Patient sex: M
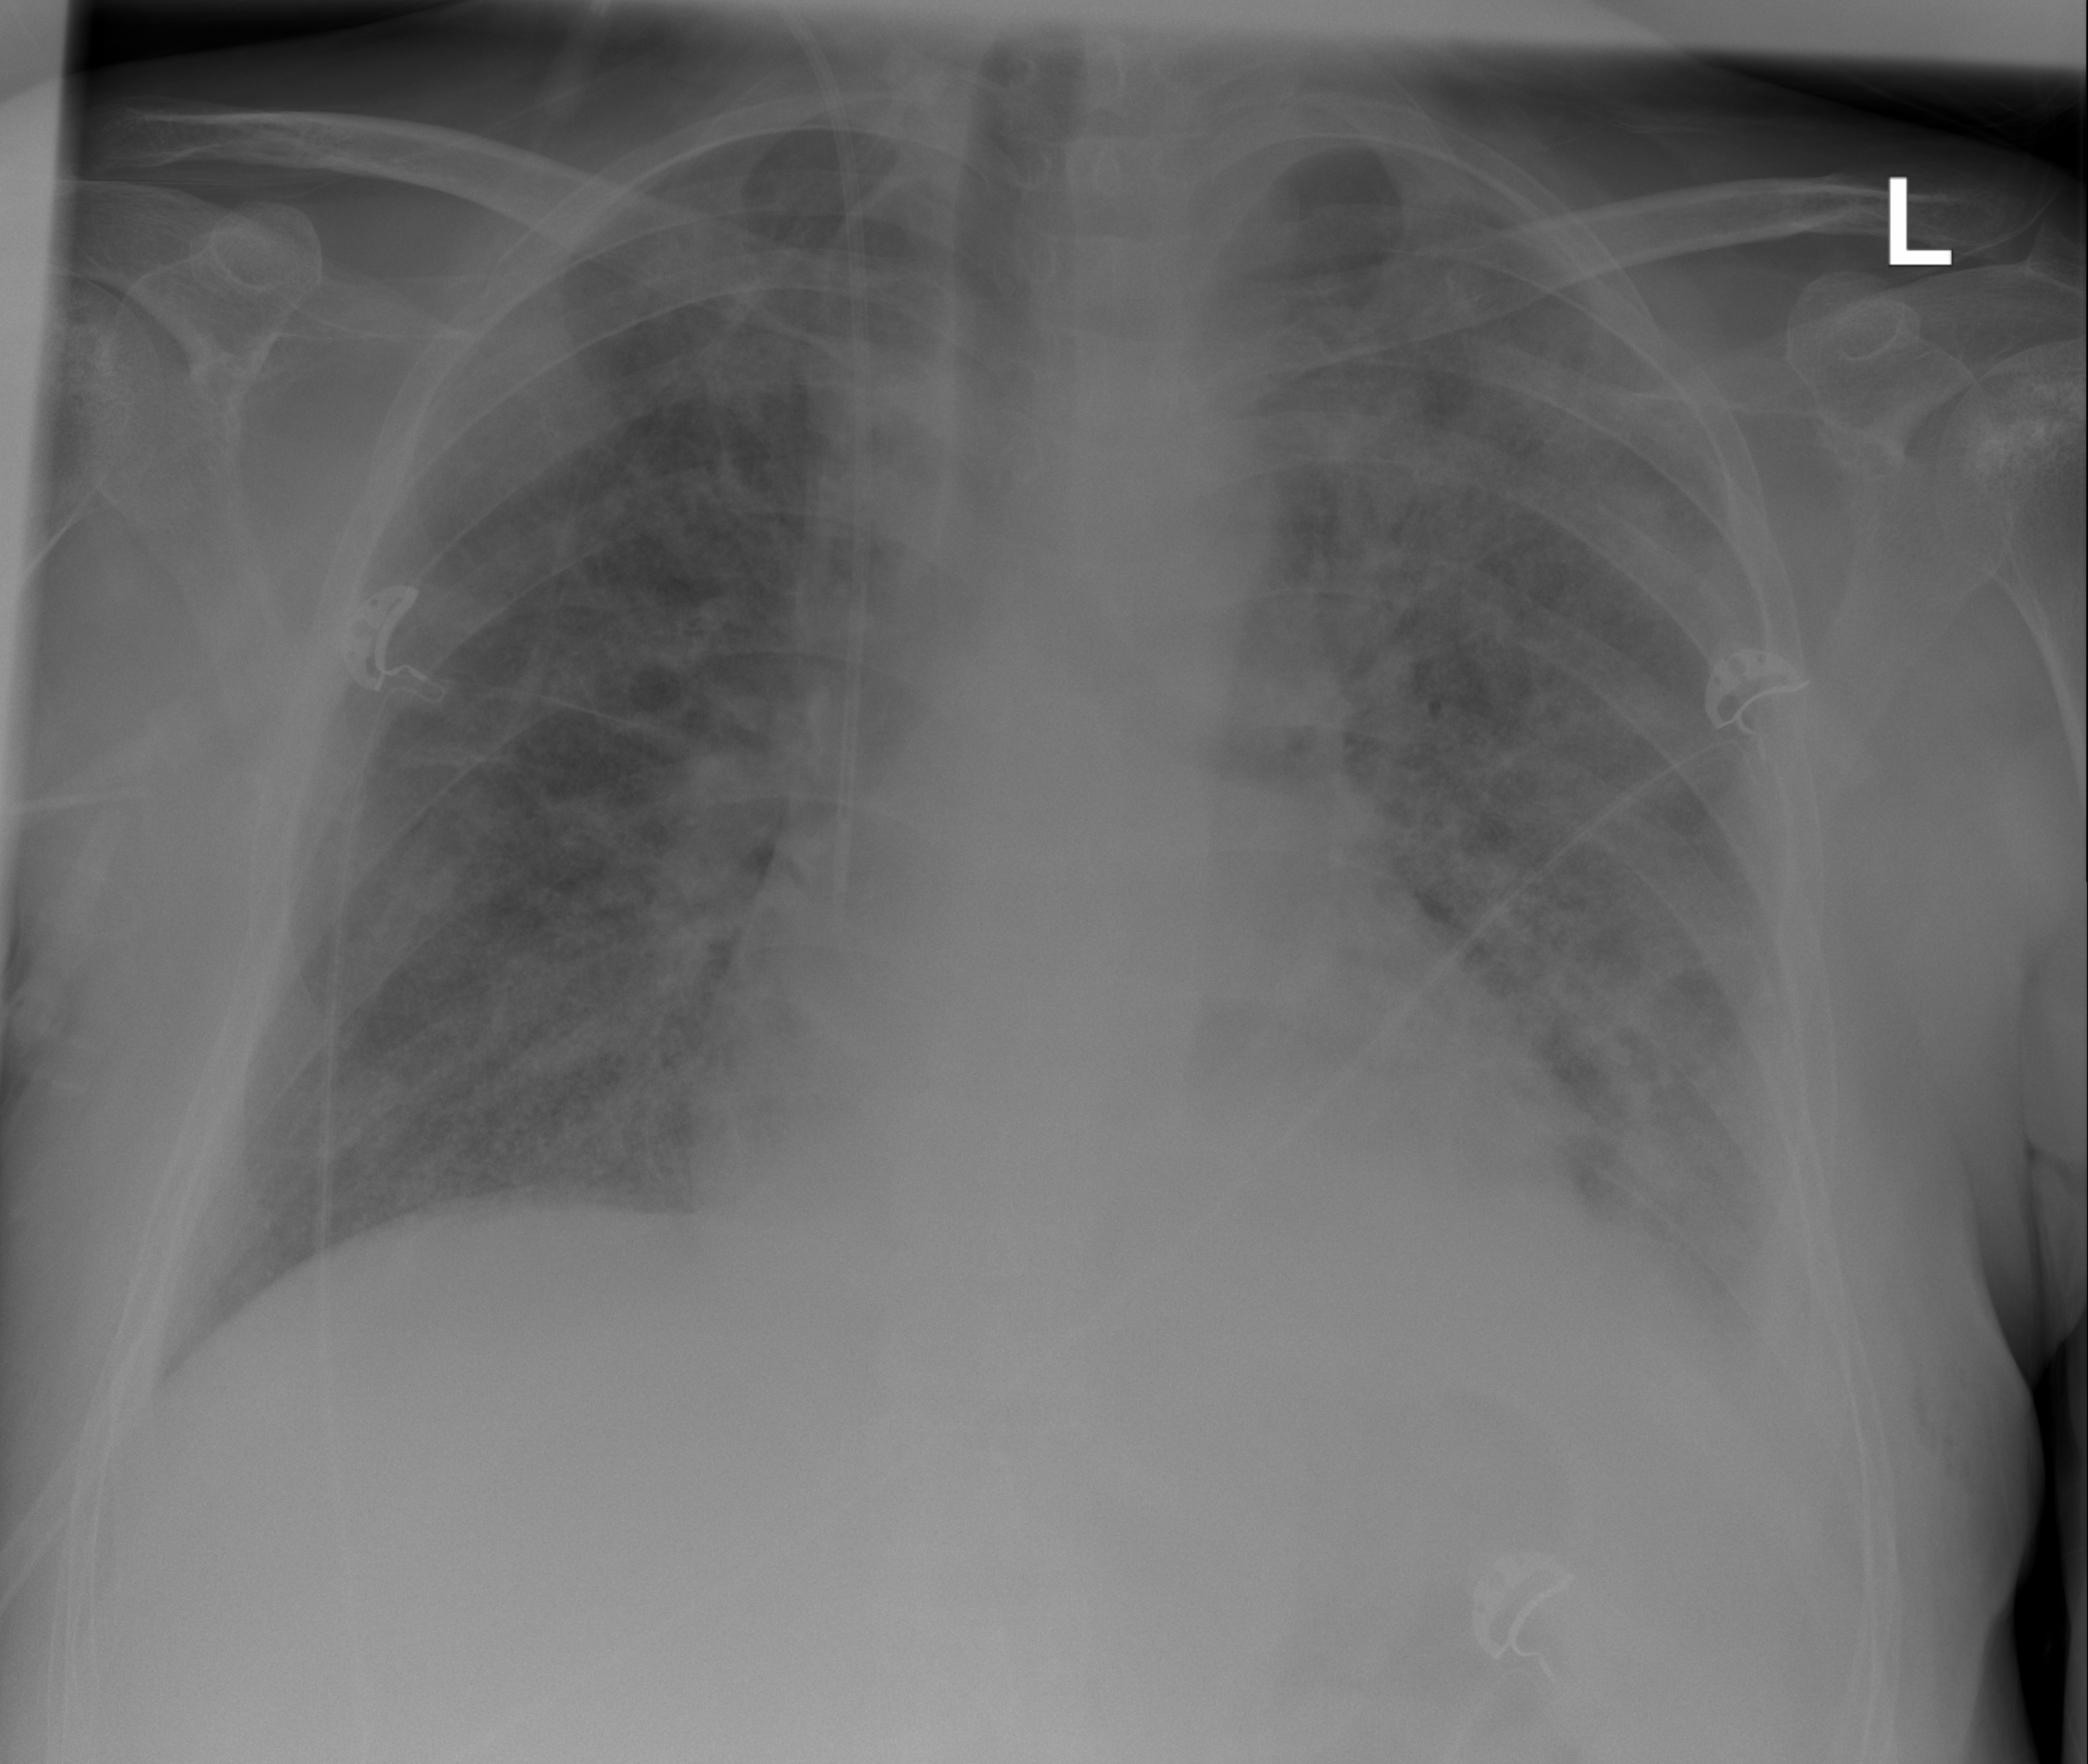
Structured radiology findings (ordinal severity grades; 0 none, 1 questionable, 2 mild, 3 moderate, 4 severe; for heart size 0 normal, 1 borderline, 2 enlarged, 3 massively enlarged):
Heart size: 2
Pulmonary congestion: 2
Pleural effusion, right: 0
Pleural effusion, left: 2
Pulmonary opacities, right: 2
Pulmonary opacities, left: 2
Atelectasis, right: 2
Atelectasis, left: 2